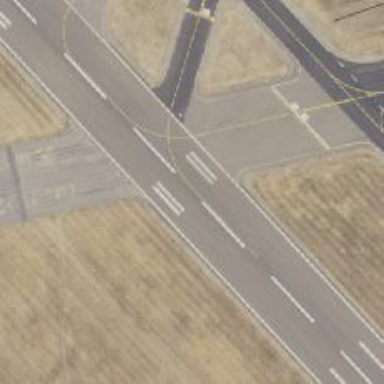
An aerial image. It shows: Runway at airport.